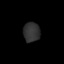
Tissue: lung
Cell type: Epithelial cells
Senescence score: 0.2182
Nuclear area (px): 319
Mean DAPI intensity: 49.389